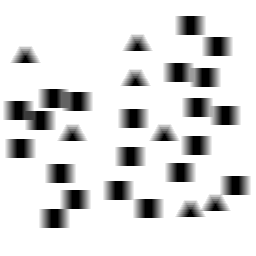
Squares: 21
Triangles: 7
Stars: 0
Total shapes: 28